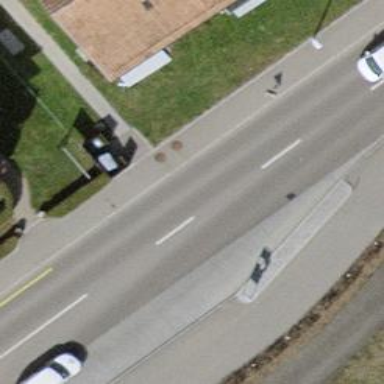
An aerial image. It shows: Bus stop with designated stop position for public transport.